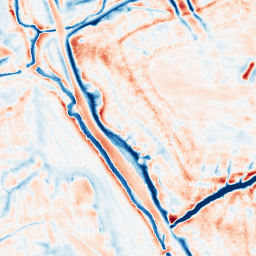
Category: edge_preserving
Decomposition family: bilateral
Decomposition parameters: d: 21
sigma_color: 25
sigma_space: 150
Upsampling method: sinc_hamming
Upsampling parameters: scale: 8
kernel_size: 16
Upsampling scale: 8